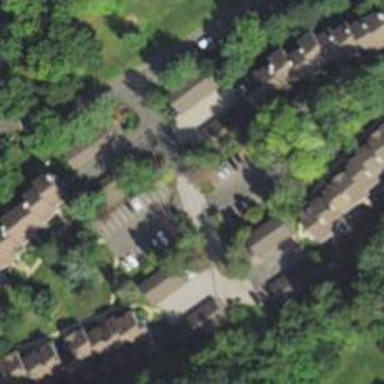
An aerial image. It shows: Residential driveway made of asphalt.